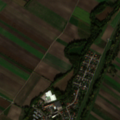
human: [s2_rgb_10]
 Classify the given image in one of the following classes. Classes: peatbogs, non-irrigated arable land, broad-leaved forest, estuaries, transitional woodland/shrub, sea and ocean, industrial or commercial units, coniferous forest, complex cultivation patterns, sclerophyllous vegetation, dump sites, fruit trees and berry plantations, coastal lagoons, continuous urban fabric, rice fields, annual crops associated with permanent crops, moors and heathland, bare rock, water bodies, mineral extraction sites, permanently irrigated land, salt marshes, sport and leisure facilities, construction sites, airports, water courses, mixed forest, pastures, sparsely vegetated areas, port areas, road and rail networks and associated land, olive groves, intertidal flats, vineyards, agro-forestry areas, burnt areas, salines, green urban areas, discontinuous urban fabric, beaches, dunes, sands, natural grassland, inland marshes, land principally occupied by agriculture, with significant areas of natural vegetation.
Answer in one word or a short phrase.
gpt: discontinuous urban fabric, non-irrigated arable land, land principally occupied by agriculture, with significant areas of natural vegetation, broad-leaved forest